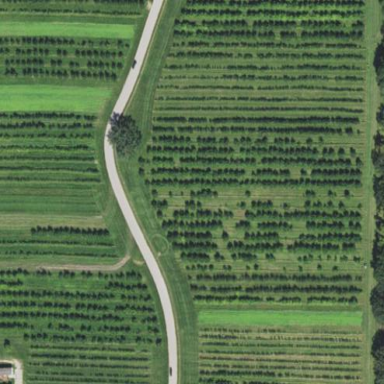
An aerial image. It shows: Orchard.